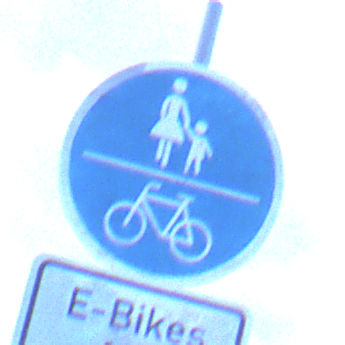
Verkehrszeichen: GemeinsamerGehUndRadweg
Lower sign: BesondereFahrzeugeUndTransportgueter13
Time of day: Dawn
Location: Outdoor (Urban)
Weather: PartlyCloudy
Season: NotSpecified
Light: Natural